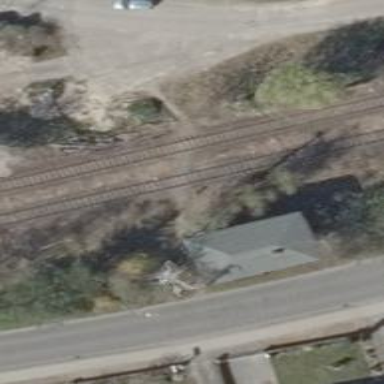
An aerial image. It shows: Crossing for the railway.